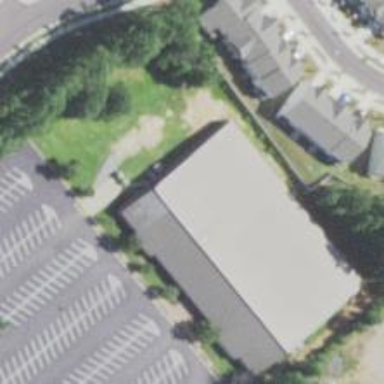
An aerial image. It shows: Bowling alley situated in leisure land.